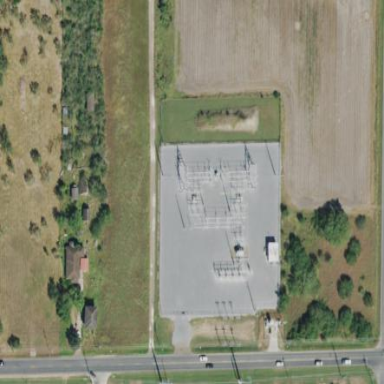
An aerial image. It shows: There is distribution substation enclosed by fence.